Question: I have a zooming UIScrollView, and a non-zooming overlay view on which I animate markers. These markers need to track the location of some of the content of the UIScrollView (similar to the way a dropped pin needs to track a spot on the map as you pan and zoom).
I do so by triggering an update of the overlay view in response to the UIScrollView's 'layoutSubviews'. This works, and the overlay tracks perfectly when zooming and panning.
But when the pinch gesture ends the UIScrollView automatically performs a final animation, and the overlay view is out of sync for the duration of this animation.
I made a simplified project to isolate this problem. The UIScrollView contains an orange square, and the overlay view displays a 2-pixel red outline around the frame of this orange square. As you can see below, the red outline always moves to where it should be, except for a short period of time after touch ends, when it visibly jumps ahead to the final position of the orange square.

The full Xcode project for this test is available here: <URL> but all the code is in the two files shown below:
:
'''
class TrackedScrollView: UIScrollView {
@IBOutlet var overlaysView: UIView?
let square: UIView
required init(coder aDecoder: NSCoder) {
square = UIView(frame: CGRect(x: 50, y: 300, width: 300, height: 300))
square.backgroundColor = UIColor.orangeColor()
super.init(coder: aDecoder)
self.addSubview(square)
self.maximumZoomScale = 1
self.minimumZoomScale = 0.5
self.contentSize = CGSize(width: 500, height: 900)
self.delegate = self
}
override func layoutSubviews() {
super.layoutSubviews()
overlaysView?.setNeedsLayout()
}
}
extension TrackedScrollView: UIScrollViewDelegate {
func viewForZoomingInScrollView(scrollView: UIScrollView) -> UIView? {
return square
}
}
'''
:
'''
class OverlaysView: UIView {
@IBOutlet var trackedScrollView: TrackedScrollView?
let outline: CALayer
required init(coder aDecoder: NSCoder) {
outline = CALayer()
outline.borderColor = UIColor.redColor().CGColor
outline.borderWidth = 2
super.init(coder: aDecoder)
self.layer.addSublayer(outline)
}
override func layoutSubviews() {
super.layoutSubviews()
if let trackedScrollView = self.trackedScrollView {
CATransaction.begin()
CATransaction.setDisableActions(true)
let frame = trackedScrollView.convertRect(trackedScrollView.square.frame, toView: self)
outline.frame = CGRectIntegral(CGRectInset(frame, -3, -3))
CATransaction.commit()
}
}
}
'''
Among the things I tried was using a 'CADisplayLink' and 'presentationLayer' and this allowed me to animate the overlay, but the coordinates that I obtained from 'presentationLayer' lagged slightly behind the actual UIScrollView, so this still didn't look right. I think the right approach would be to tie my overlay update to the system-created UIScrollView animation, but I haven't had success hacking this so far.
How can I update this code to always track the UIScrollView's zooming content?
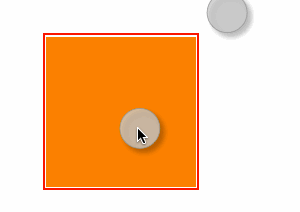
Answer: 'UIScrollView' sends 'scrollViewDidZoom:' to its delegate in its animation block, if it's "bouncing" back to its minimum or maximum zoom when the pinch ends. Update the frames of your overlays in 'scrollViewDidZoom:' if 'zoomBouncing' is true. If you're using Auto Layout call 'layoutIfNeeded'.
'scrollViewDidZoom:' is only called during the zoom bounce animation but adjusting your frames or calling 'layoutIfNeeded' will ensure these changes are animated along with the zoom bounce, thus keeping them perfectly in sync.
Demo:

Fixed sample project: <URL>